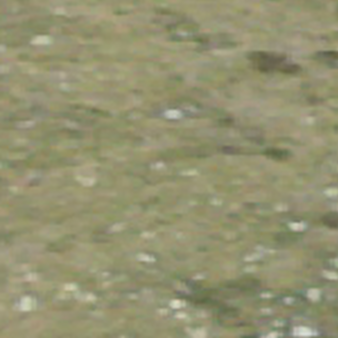
Label: other